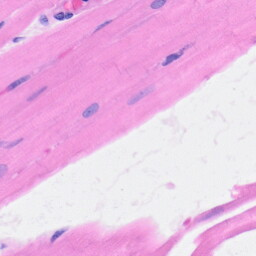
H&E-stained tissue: Heart